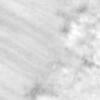
Label: no_change